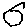
Label: hexagon